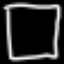
Label: square